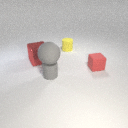
small red rubber cube to the right of large red metal cube